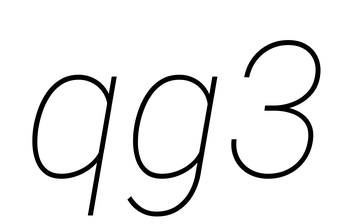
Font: Roboto-Italic_Thin_Italic